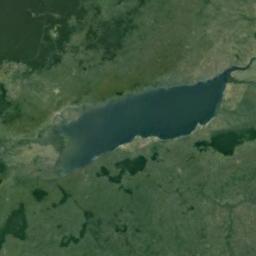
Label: lake